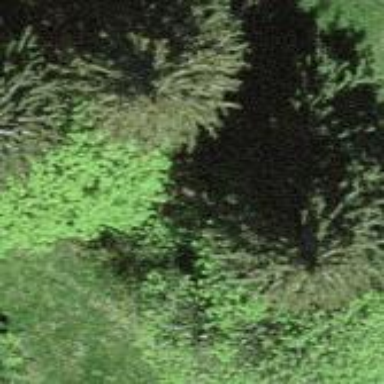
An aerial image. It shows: Serene woodland landscape.